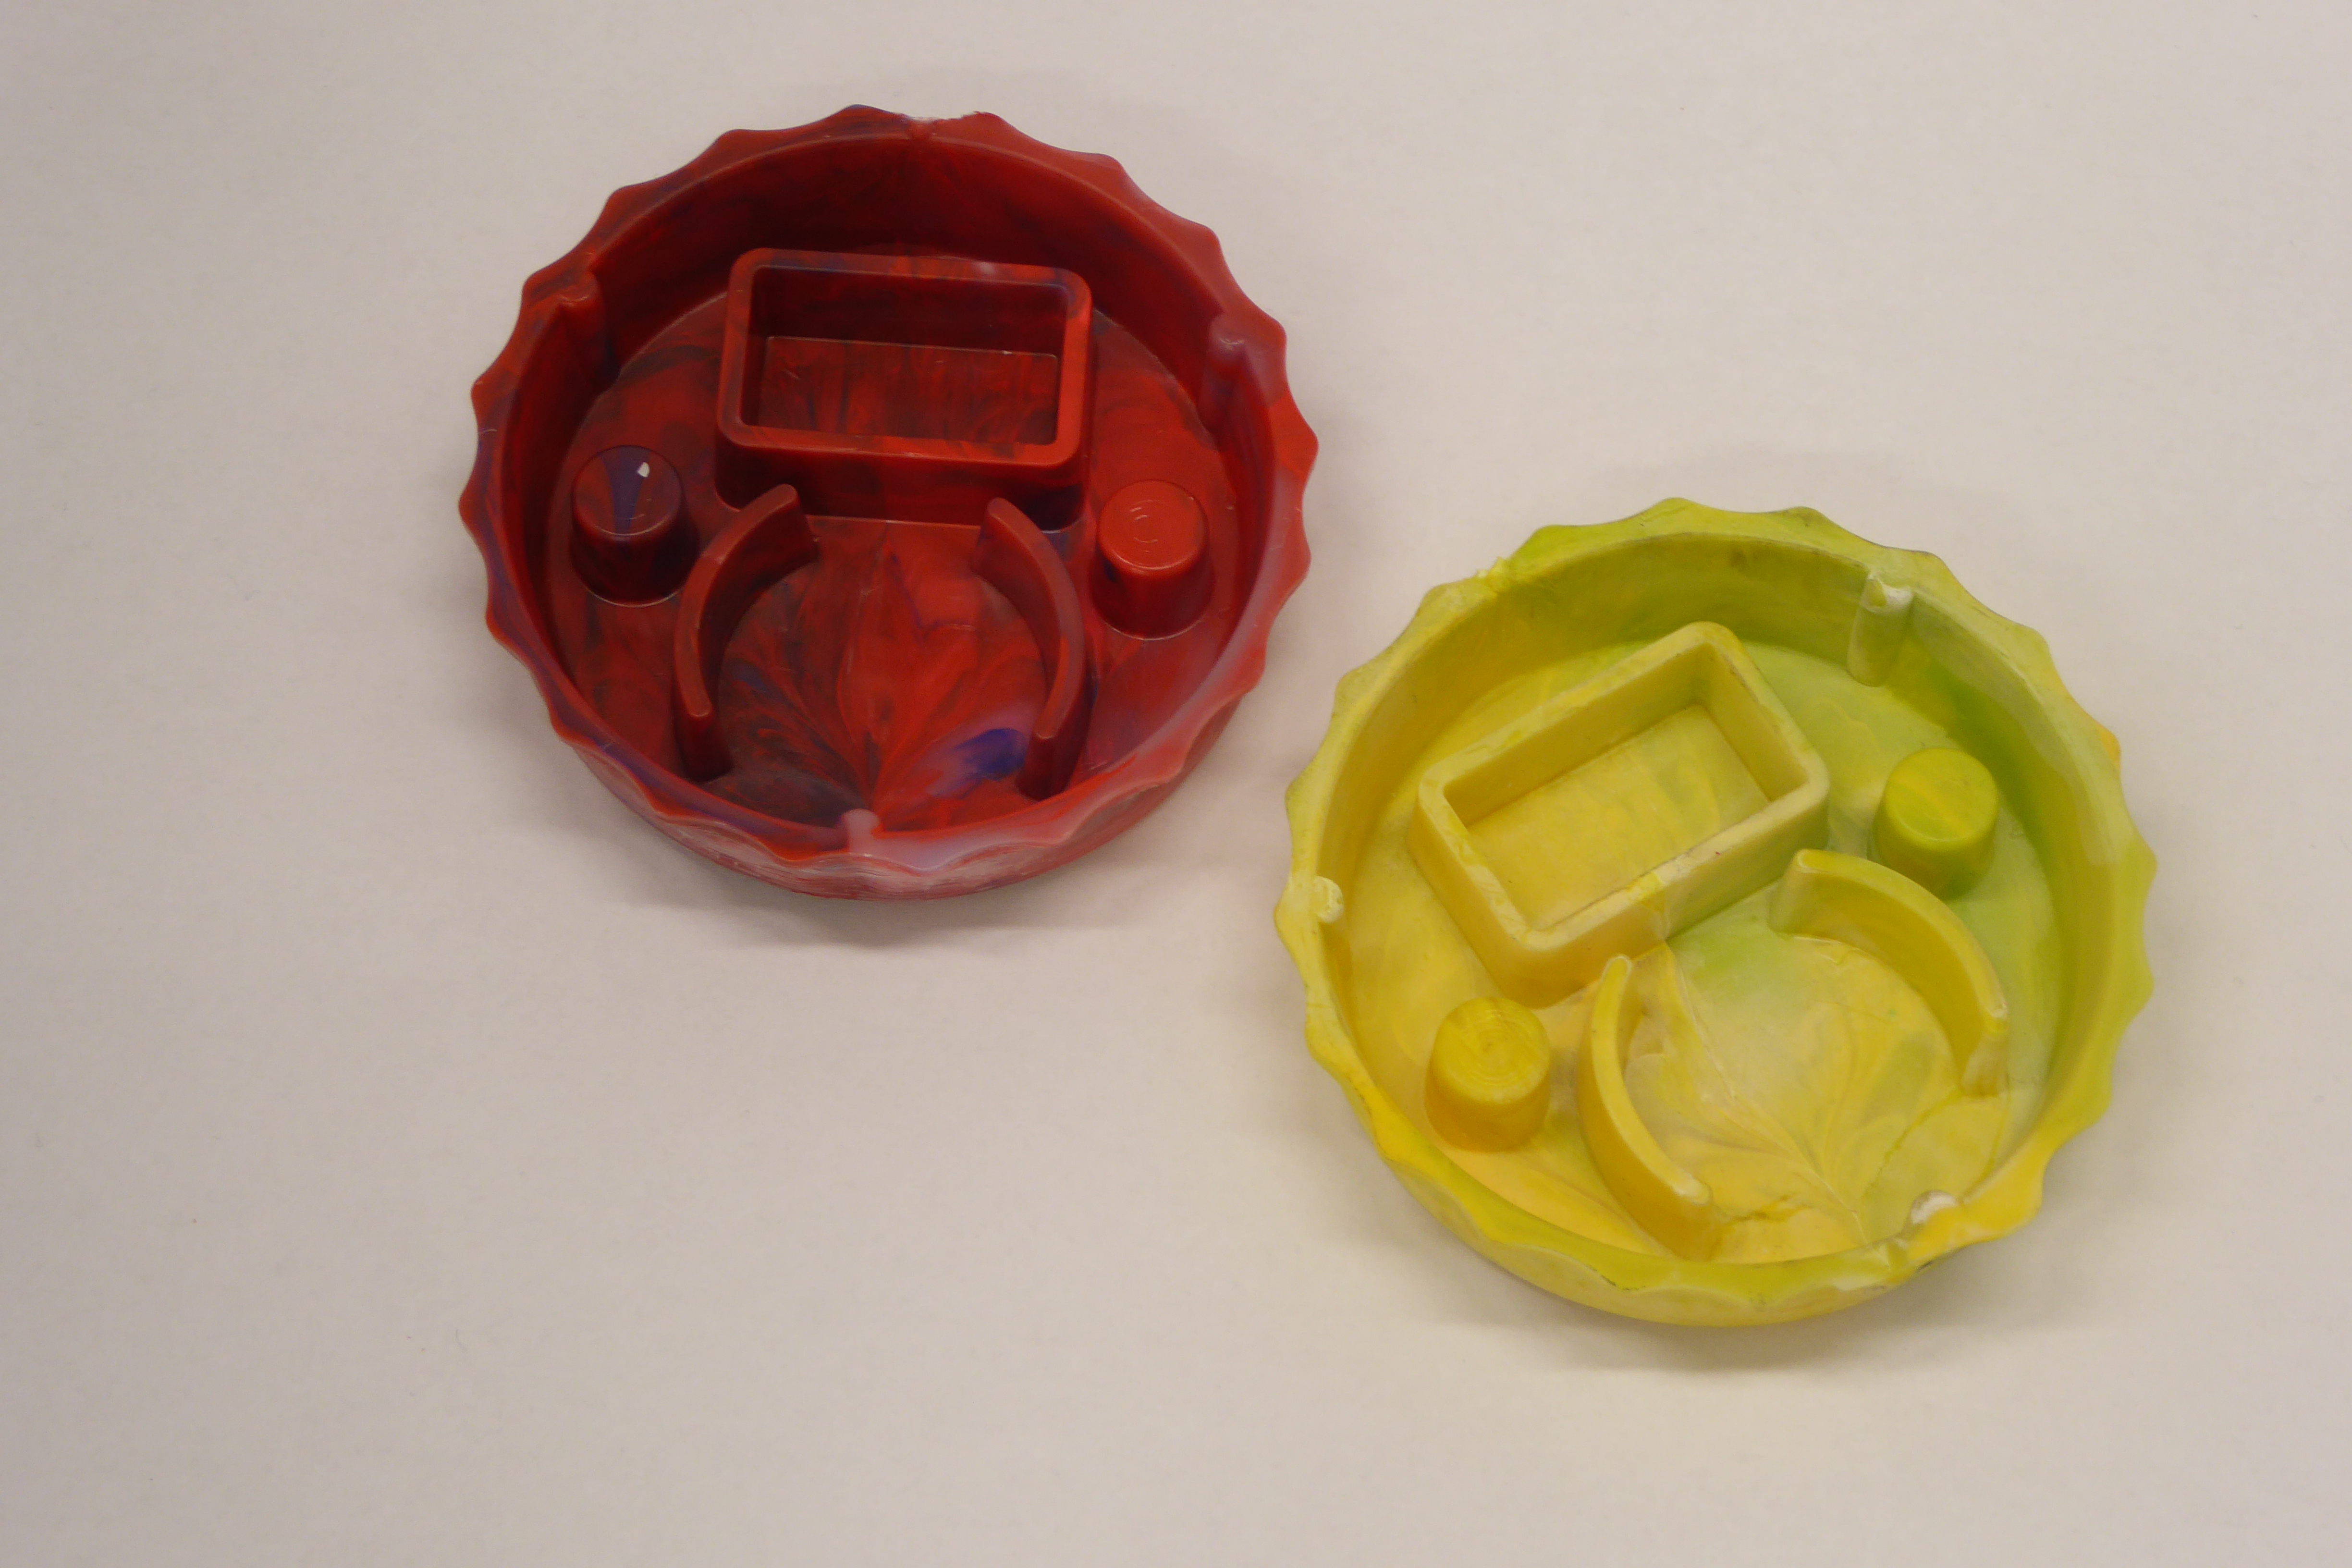
Label: Bottle Opener - Cover